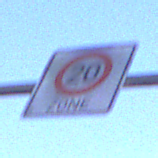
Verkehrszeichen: BeginnZone20
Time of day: SunriseSunset
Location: Outdoor (Nature)
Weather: Clear
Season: NotSpecified
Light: Natural